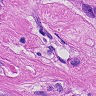
Metastatic tissue present: yes